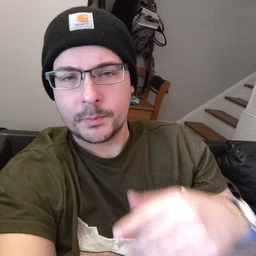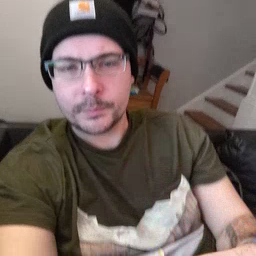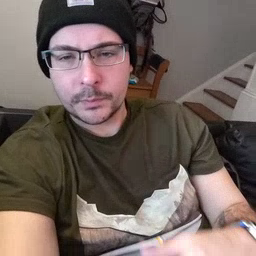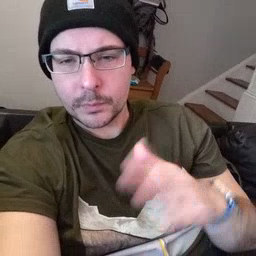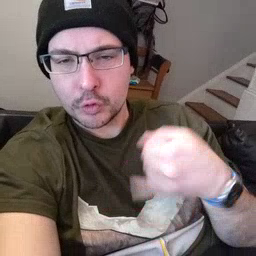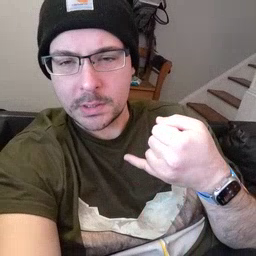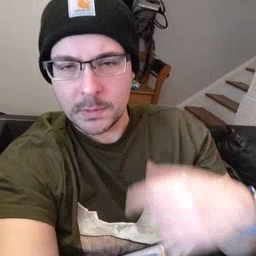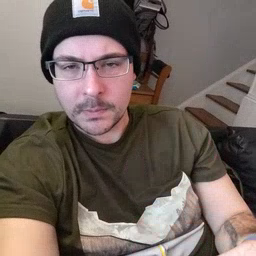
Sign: jeans